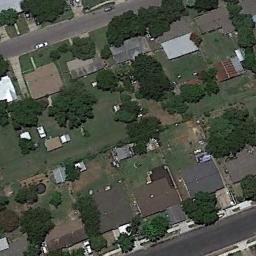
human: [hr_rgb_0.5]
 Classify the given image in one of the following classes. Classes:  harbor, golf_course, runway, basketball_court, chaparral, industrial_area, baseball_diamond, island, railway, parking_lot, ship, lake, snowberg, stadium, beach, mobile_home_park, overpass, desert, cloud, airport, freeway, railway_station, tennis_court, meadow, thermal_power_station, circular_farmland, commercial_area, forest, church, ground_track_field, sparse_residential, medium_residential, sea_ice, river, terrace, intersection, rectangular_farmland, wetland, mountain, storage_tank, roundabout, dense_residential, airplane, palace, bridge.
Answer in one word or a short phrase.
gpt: medium_residential